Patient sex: M
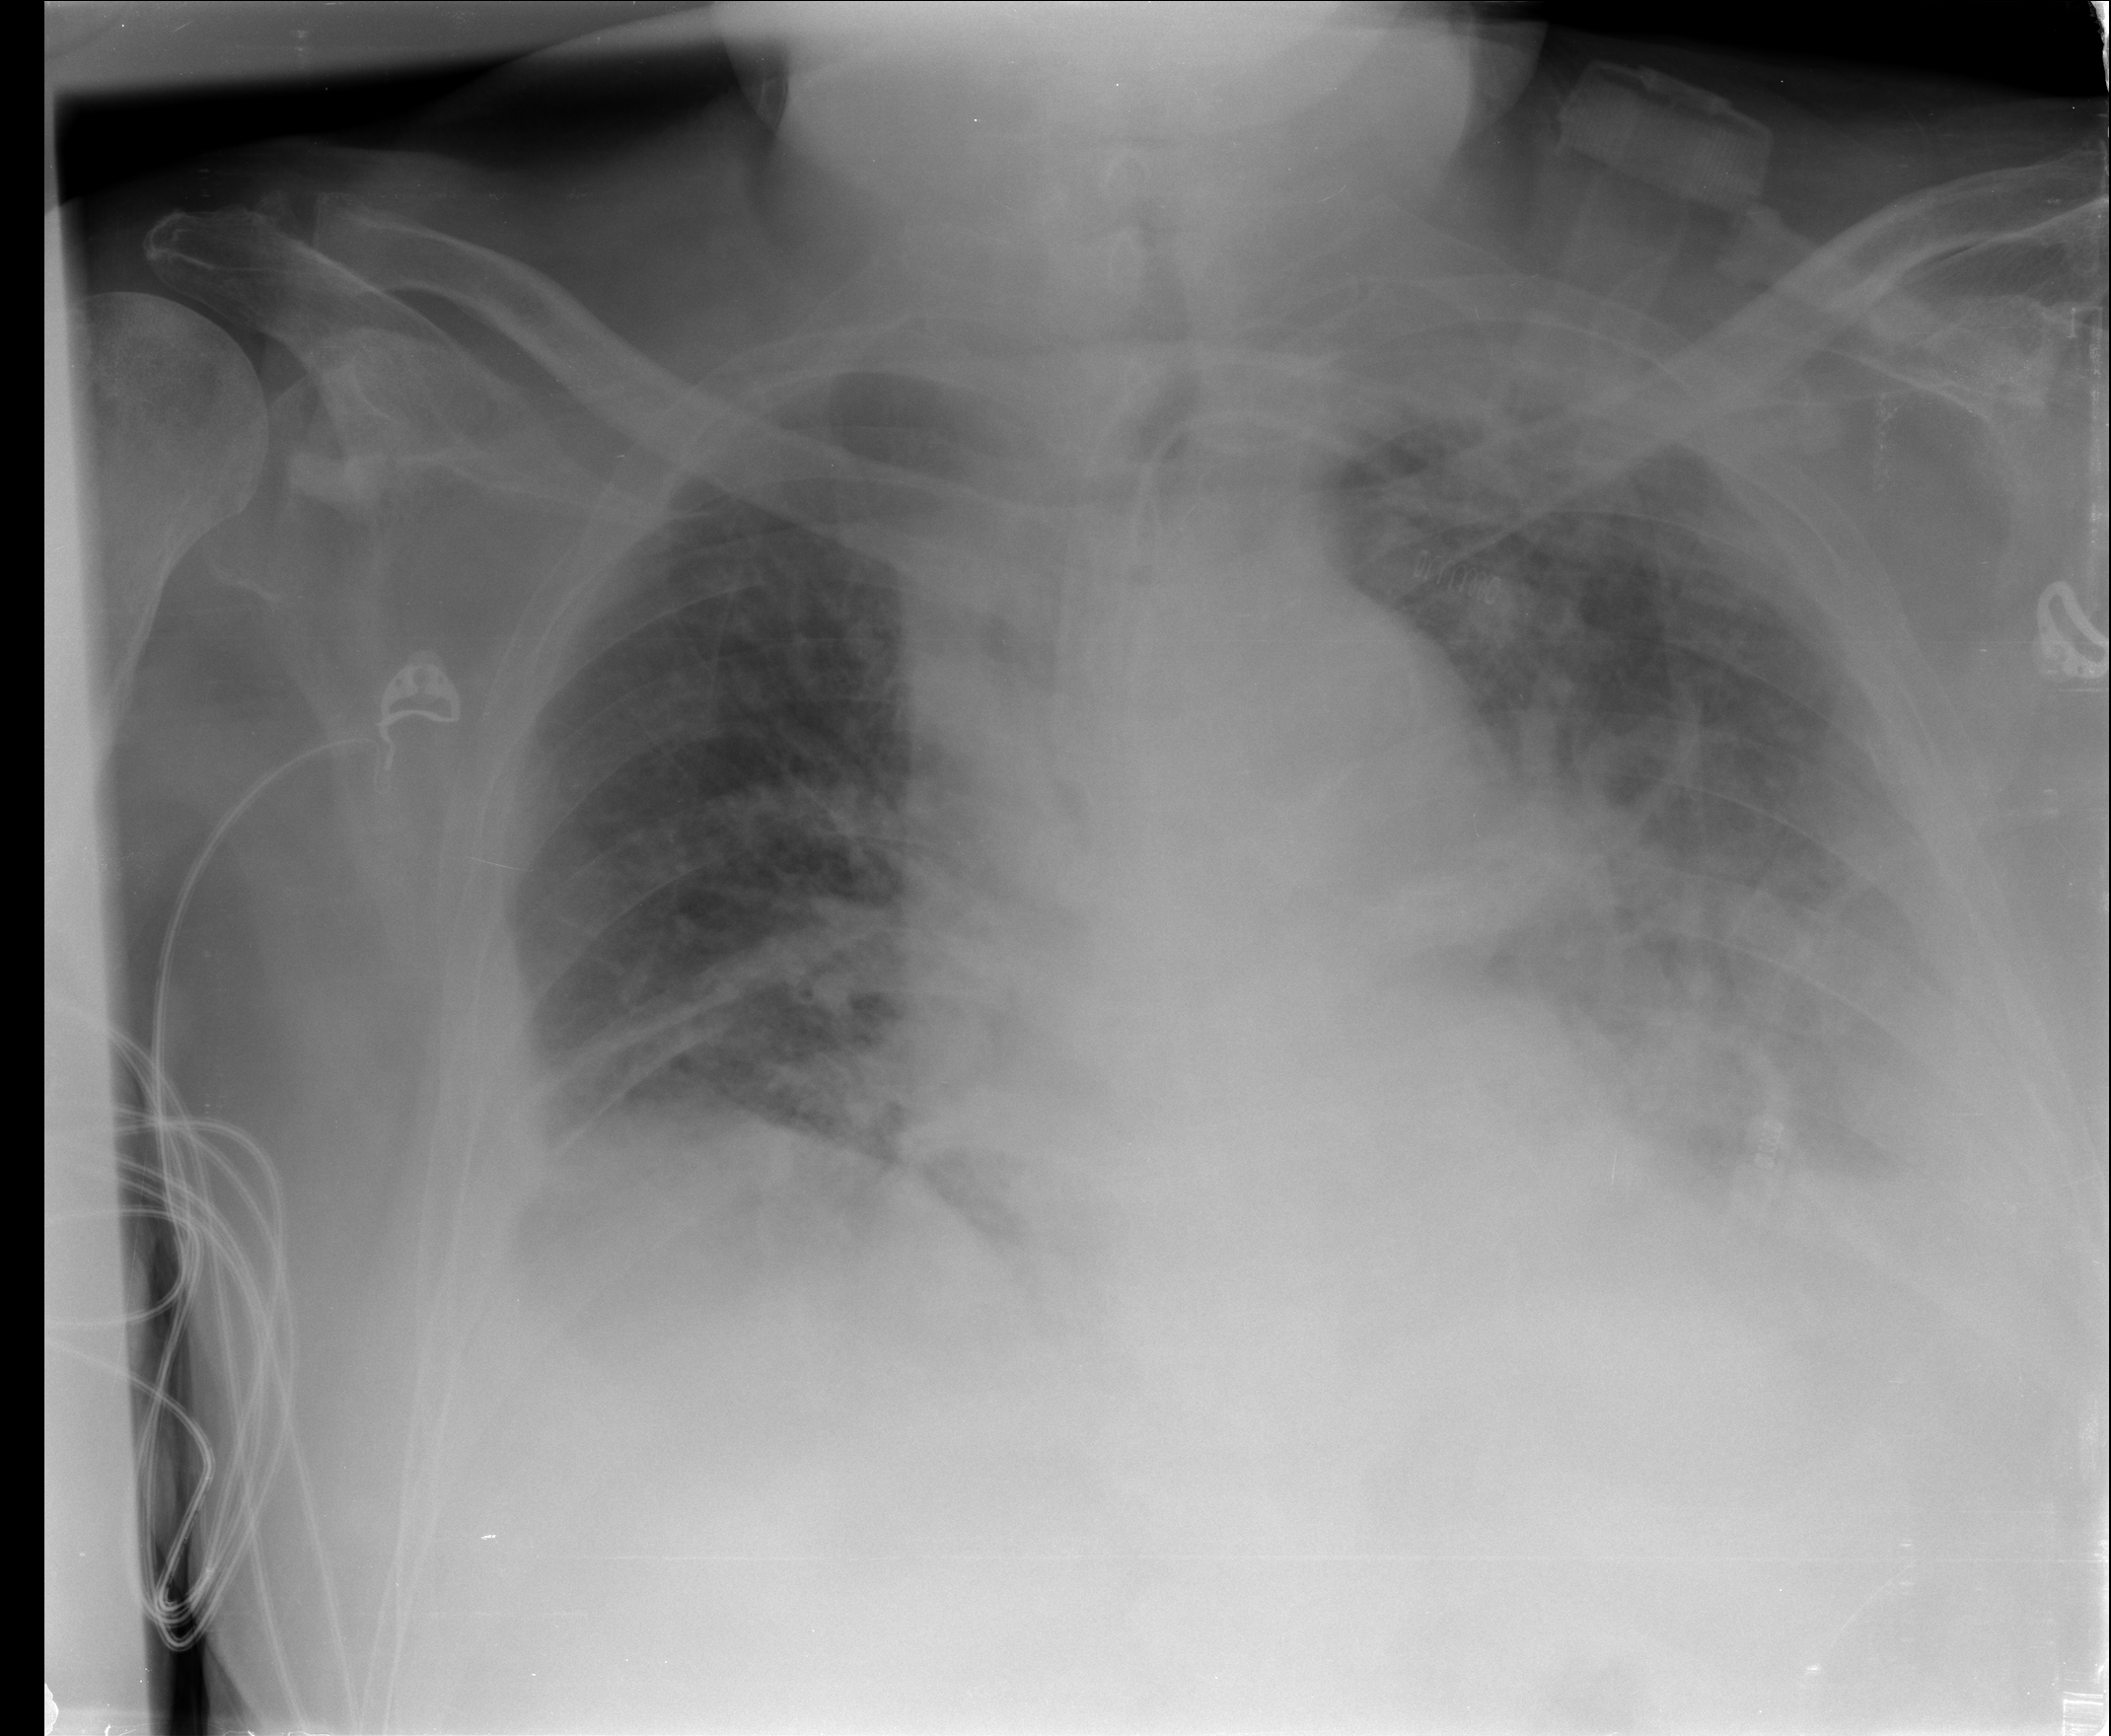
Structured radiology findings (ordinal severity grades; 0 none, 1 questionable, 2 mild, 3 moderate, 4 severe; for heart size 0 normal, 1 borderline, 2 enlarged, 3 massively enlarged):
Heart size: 0
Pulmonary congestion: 0
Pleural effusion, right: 2
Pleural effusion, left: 3
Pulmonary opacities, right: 1
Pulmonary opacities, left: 2
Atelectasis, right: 2
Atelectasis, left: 2